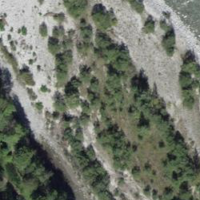
EUNIS habitat code: 24
Species observed at this site:
Aporia crataegi
Zophomyia temula